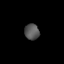
Tissue: lung
Cell type: T cells
Senescence score: 0.2262
Nuclear area (px): 229
Mean DAPI intensity: 86.437